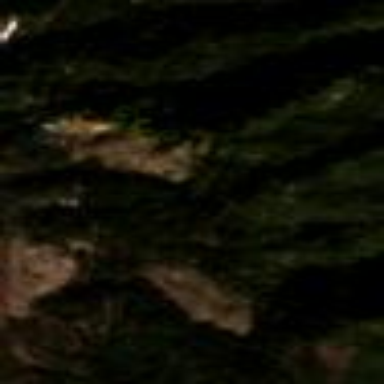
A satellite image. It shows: Forest area.